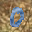
Label: 0